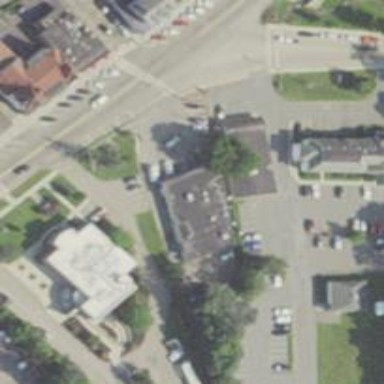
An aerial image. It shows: Convenience shop.